RGB frame:
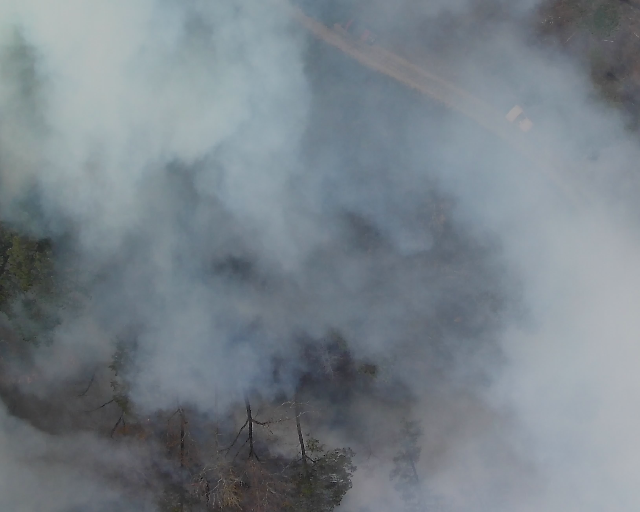
Thermal frame:
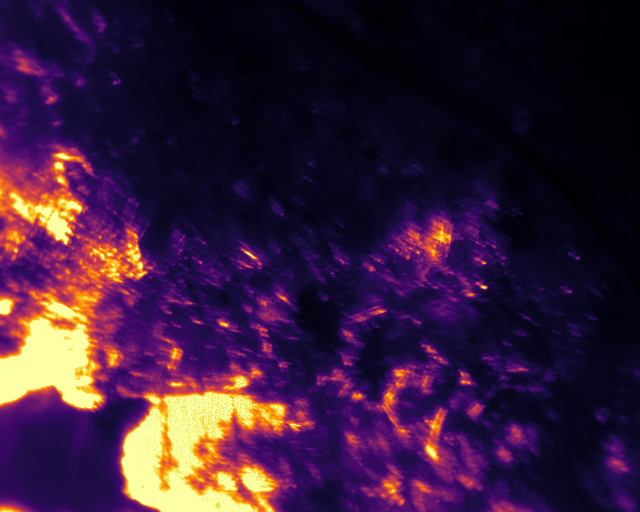
Captured: 2026-02-26 03:05:53
Pixels at or above 80 °C: 53929 (fraction of frame: 0.1646)